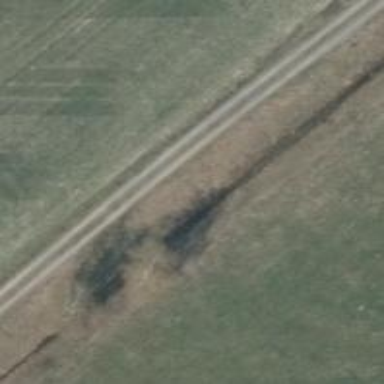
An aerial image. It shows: Gravel track with grade 2 quality.